Question: I have two parallel series of data, for which I want to make a bar chart with multiple columns. I understand the idea is to shift each column by adding the width the x axis, but what if the axis consists in strings (categorical variables)?
Let's assume this is a pandas dataframe 'df':
'''
+----------+------+------+
| Category | Val1 | Val2 |
+----------+------+------+
| A | 1 | 3 |
| B | 4 | 6 |
| C | 6 | 7 |
| D | 3 | 9 |
+----------+------+------+
'''
Obviously, this will raise an error:
'''
import matplotlib.pyplot as plt
width = 0.4
fig, ax = plt.subplots()
ax.bar(x=df['Category'], height=df['Val1'], width=width)
ax.bar(x=df['Category']+width, height=df['Val2'], width=width)
'''
You can't add a numeral to a string.
So, what's the solution to get something like this:

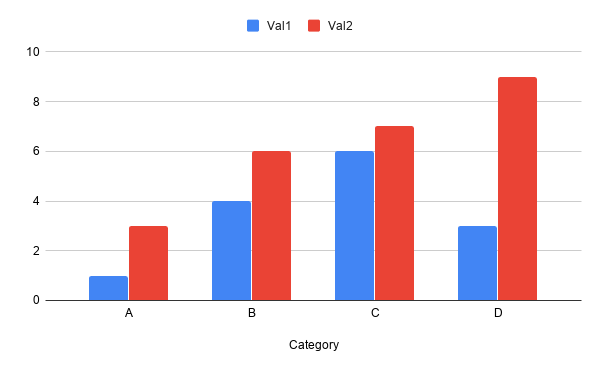
Answer: You could use 'pandas' plot function:
'''
fig, ax = plt.subplots()
df.plot.bar(x='Category', ax=ax)
'''
Output:
<URL>